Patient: sex M, age 42
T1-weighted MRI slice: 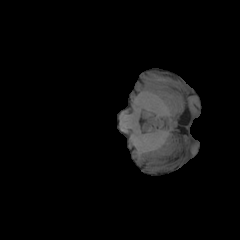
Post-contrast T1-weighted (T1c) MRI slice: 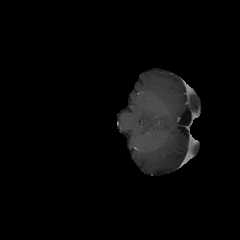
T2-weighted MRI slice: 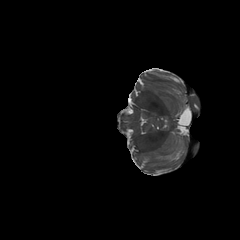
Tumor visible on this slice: no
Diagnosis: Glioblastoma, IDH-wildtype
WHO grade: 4